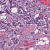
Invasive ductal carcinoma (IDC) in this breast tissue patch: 1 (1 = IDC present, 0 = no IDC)